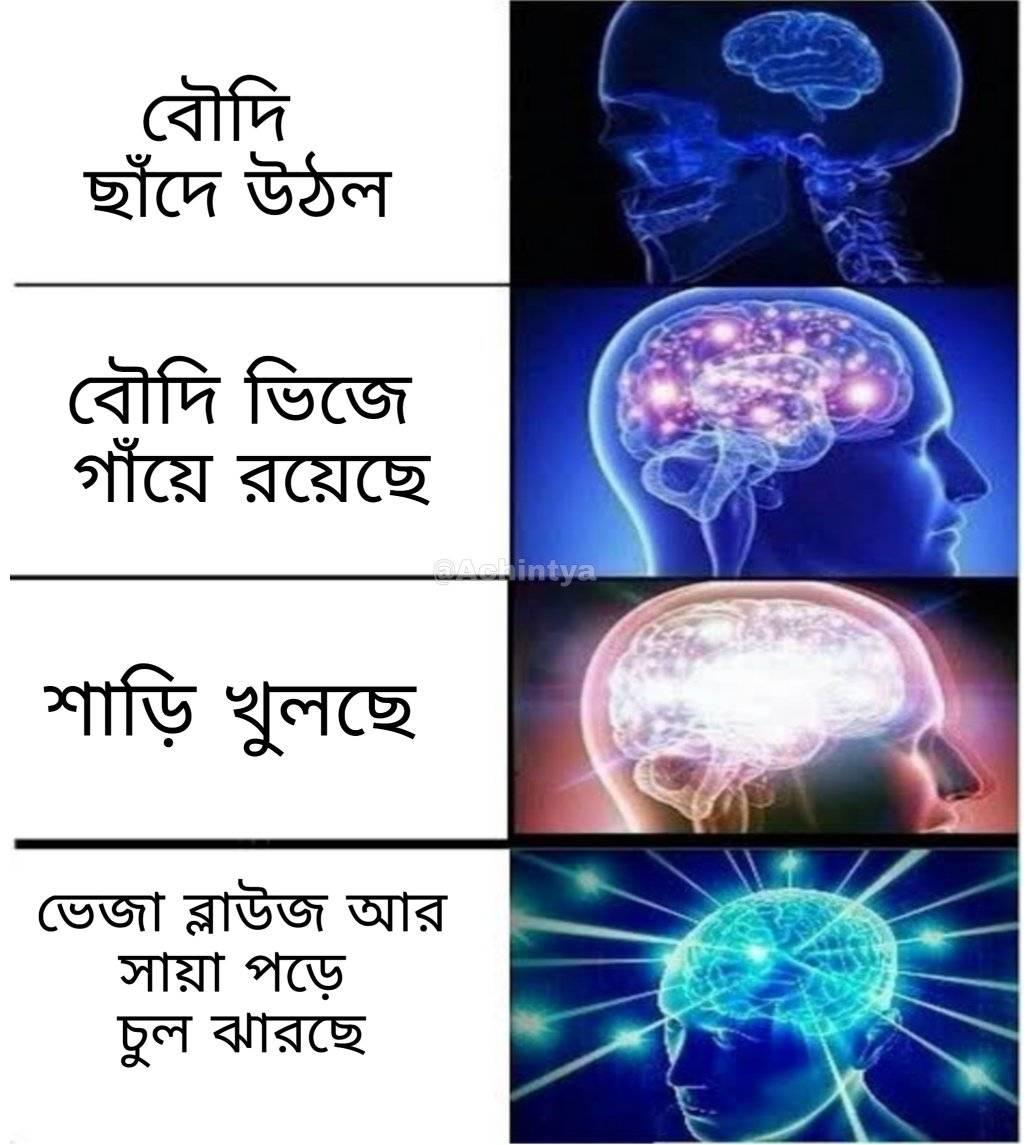
Caption: বৌদি ছাদে উঠল   বৌদি ভিজে গায়ে রয়েছে    শাড়ি খুলছে    ভেজা ব্লাউজ আর সায়া পড়ে চুল ঝারছে
Label: non-hate